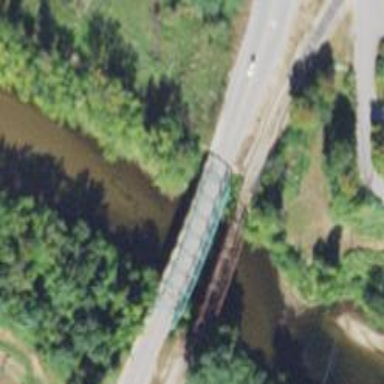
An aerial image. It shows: Primary highway on asphalt surface that crosses over trestle bridge.